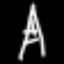
Label: The Eiffel Tower